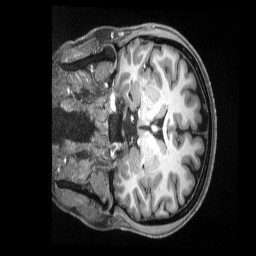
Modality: T1w
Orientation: coronal
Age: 31
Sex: female
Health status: ill
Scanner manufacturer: siemens
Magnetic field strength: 3 T
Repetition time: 2.5 s
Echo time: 0.00181 s